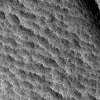
Atmospheric dust classification: not_dusty